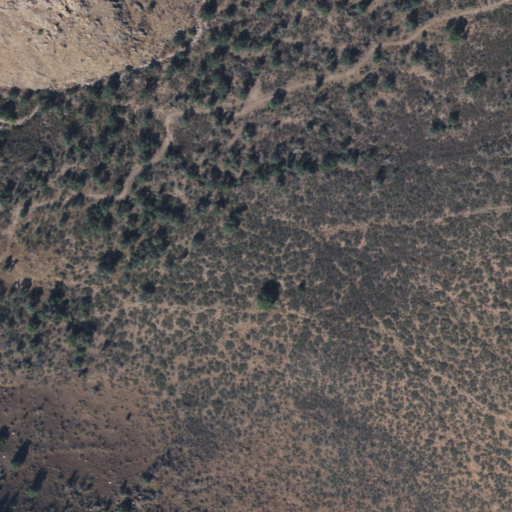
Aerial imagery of valley in Arizona named Oak Grove Canyon containing shrub and evergreen forest